Question: I am trying to plot a 3 dimensional plot in matplotlib. I have to plot Frequency vs Amplitude Distribution for four (or multiple) Radii in a single 3D plot. I was looking at PolyCollection command available in matplotlib.collections and I also went through the example but I do not know how to use the existing data to arrive at the plot.
The dimensions of the quantities that I have are,
Frequency : 4000 x 4,
Amplitude : 4000 x 4,
Radius : 4
I would like to plot something like,

With X axis being Frequencies, Y axis being Radius, and Z axis being Amplitudes. How do I go about solving this problem?
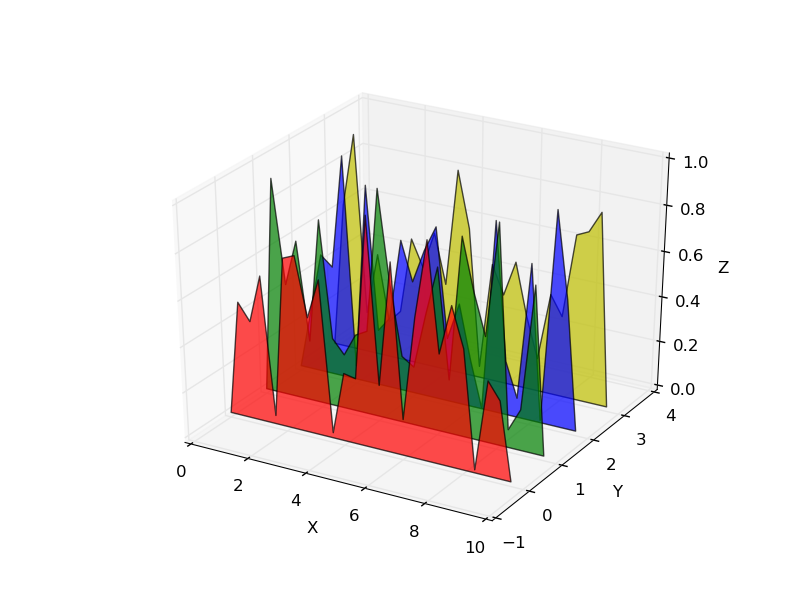
Answer: PolyCollection expects a sequence of vertices, which matches your desired data pretty well. You don't provide any example data, so I'll make some up for illustration (my dimension of 200 would be your 4000 .... although I might consider a different plot than this if you have so many data points):
'''
import matplotlib.pyplot as plt
from matplotlib.collections import PolyCollection
from mpl_toolkits.mplot3d import axes3d
import numpy as np
# These will be (200, 4), (200, 4), and (4)
freq_data = np.linspace(0,300,200)[:,None] * np.ones(4)[None,:]
amp_data = np.random.rand(200*4).reshape((200,4))
rad_data = np.linspace(0,2,4)
verts = []
for irad in range(len(rad_data)):
# I'm adding a zero amplitude at the beginning and the end to get a nice
# flat bottom on the polygons
xs = np.concatenate([[freq_data[0,irad]], freq_data[:,irad], [freq_data[-1,irad]]])
ys = np.concatenate([[0],amp_data[:,irad],[0]])
verts.append(list(zip(xs, ys)))
poly = PolyCollection(verts, facecolors = ['r', 'g', 'c', 'y'])
poly.set_alpha(0.7)
fig = plt.figure()
ax = fig.add_subplot(111, projection='3d')
# The zdir keyword makes it plot the "z" vertex dimension (radius)
# along the y axis. The zs keyword sets each polygon at the
# correct radius value.
ax.add_collection3d(poly, zs=rad_data, zdir='y')
ax.set_xlim3d(freq_data.min(), freq_data.max())
ax.set_xlabel('Frequency')
ax.set_ylim3d(rad_data.min(), rad_data.max())
ax.set_ylabel('Radius')
ax.set_zlim3d(amp_data.min(), amp_data.max())
ax.set_zlabel('Amplitude')
plt.show()
'''
Most of this is straight from the example you mention, I just made it clear where your particular datasets would lie. This yields this plot: